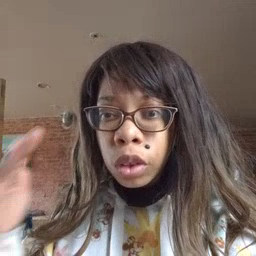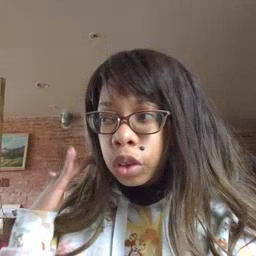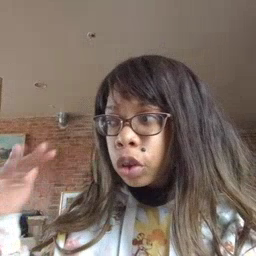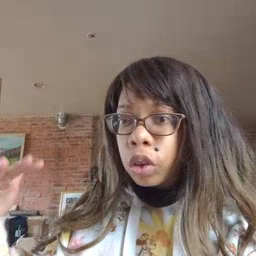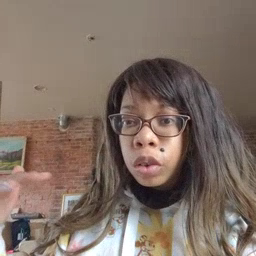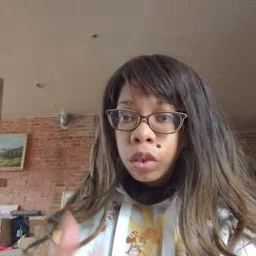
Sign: noisy